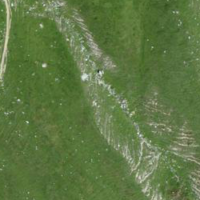
EUNIS habitat code: 26
Species observed at this site:
Micranthes stellaris
Dactylorhiza majalis
Bartsia alpina